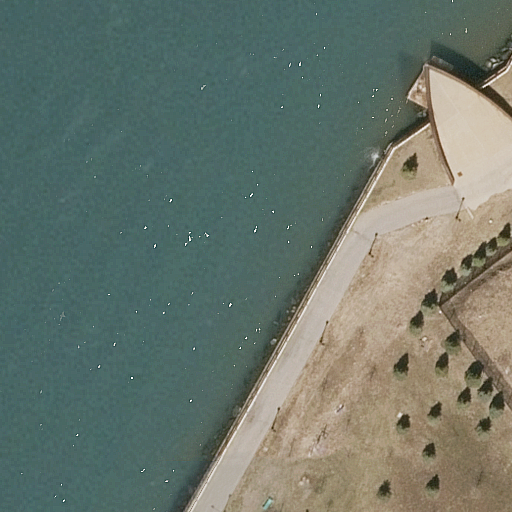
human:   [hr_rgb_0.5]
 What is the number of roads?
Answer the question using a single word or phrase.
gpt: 2

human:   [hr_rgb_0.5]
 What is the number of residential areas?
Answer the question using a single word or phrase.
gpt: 1

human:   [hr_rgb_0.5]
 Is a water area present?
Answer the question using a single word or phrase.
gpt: yes

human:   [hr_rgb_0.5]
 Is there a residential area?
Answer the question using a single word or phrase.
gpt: yes

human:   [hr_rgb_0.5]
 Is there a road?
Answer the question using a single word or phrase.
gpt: yes

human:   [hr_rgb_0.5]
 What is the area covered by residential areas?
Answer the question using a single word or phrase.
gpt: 6655m2

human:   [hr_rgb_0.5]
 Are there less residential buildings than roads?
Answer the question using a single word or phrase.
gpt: yes

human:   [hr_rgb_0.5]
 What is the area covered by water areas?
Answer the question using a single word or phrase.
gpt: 7178m2

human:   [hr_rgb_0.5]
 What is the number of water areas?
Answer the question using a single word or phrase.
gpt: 1

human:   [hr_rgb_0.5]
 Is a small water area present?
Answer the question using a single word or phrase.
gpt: no

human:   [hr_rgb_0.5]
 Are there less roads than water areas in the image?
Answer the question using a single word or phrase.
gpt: no

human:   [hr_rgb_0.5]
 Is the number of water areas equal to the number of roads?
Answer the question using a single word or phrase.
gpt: no

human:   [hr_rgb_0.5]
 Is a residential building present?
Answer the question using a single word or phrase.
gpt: no

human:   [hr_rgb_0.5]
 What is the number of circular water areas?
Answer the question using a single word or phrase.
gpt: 0

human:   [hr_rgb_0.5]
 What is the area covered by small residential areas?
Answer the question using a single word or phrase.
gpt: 0m2

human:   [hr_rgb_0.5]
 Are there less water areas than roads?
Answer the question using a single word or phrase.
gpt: yes

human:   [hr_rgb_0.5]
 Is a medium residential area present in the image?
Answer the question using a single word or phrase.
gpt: no

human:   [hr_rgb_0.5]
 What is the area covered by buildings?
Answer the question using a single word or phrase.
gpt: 0m2

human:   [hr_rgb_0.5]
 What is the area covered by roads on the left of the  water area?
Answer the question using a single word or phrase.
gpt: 0m2

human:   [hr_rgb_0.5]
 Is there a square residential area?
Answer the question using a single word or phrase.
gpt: no

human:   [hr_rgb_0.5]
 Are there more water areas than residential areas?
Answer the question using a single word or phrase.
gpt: no

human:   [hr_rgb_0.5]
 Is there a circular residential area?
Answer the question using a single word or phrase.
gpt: no

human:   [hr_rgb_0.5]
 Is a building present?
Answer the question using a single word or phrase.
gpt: no

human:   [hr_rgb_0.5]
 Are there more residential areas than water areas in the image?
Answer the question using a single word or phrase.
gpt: no

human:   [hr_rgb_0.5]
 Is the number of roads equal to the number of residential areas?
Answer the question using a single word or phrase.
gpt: no

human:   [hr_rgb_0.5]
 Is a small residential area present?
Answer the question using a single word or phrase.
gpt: no

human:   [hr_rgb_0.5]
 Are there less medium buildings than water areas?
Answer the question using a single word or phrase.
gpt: yes

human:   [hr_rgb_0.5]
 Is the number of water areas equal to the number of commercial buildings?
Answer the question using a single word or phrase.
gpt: no

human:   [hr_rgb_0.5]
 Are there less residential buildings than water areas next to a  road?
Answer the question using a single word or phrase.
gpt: yes

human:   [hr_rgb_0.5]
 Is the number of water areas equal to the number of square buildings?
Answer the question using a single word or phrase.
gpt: no

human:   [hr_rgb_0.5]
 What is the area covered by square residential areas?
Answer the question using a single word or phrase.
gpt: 0m2

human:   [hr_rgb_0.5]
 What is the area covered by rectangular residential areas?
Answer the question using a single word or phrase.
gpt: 0m2

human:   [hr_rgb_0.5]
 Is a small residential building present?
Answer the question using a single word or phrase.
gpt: no

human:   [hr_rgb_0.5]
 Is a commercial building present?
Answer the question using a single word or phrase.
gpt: no

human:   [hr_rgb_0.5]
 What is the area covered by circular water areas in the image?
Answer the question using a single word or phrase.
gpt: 0m2

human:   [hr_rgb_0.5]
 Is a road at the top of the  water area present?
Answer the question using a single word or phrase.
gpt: no

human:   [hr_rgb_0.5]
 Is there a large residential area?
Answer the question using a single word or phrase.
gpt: yes

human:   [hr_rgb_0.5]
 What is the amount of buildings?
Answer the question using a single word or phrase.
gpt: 0

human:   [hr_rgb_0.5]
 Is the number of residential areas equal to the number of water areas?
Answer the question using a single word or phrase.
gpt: yes

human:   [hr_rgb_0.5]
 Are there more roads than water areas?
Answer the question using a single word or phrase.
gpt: yes

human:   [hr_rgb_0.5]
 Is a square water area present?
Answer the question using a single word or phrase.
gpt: no

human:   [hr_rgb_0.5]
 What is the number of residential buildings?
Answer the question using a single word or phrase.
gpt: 0

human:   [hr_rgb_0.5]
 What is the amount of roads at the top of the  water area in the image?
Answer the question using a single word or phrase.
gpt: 0

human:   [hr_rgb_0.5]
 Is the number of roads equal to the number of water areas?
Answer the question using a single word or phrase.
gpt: no

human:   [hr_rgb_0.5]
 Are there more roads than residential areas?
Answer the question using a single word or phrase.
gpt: yes

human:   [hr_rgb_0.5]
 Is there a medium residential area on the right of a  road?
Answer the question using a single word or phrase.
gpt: no

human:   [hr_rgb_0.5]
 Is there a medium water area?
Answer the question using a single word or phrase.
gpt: no

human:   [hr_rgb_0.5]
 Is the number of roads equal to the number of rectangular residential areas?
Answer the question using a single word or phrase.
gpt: no

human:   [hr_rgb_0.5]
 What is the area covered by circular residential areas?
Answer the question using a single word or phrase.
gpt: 0m2

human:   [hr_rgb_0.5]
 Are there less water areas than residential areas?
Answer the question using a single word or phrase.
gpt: no

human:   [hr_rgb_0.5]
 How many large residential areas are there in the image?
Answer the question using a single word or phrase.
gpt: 1

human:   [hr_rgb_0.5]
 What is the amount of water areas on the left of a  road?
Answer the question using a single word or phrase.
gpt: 0

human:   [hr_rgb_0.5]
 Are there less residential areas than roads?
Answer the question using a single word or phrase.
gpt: yes

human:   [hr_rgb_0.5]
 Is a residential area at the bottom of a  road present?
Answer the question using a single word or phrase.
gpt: no

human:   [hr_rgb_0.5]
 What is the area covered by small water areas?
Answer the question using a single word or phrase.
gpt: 0m2

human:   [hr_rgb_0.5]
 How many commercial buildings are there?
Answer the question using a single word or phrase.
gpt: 0

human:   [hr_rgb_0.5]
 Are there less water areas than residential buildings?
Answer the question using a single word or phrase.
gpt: no

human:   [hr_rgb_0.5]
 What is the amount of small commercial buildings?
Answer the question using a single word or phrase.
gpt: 0

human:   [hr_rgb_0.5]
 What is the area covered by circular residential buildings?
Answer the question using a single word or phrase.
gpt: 0m2

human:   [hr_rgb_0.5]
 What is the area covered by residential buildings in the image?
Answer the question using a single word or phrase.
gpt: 0m2

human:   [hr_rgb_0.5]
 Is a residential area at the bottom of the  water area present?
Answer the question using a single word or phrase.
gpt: no

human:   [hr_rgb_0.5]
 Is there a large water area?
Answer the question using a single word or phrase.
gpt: yes

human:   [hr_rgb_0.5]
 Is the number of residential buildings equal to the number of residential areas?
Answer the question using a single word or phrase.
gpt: no

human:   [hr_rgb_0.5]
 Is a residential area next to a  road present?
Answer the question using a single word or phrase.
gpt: yes